Field crop: maize
Growth stage: 2
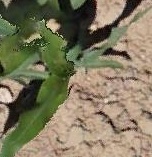
Species: maize